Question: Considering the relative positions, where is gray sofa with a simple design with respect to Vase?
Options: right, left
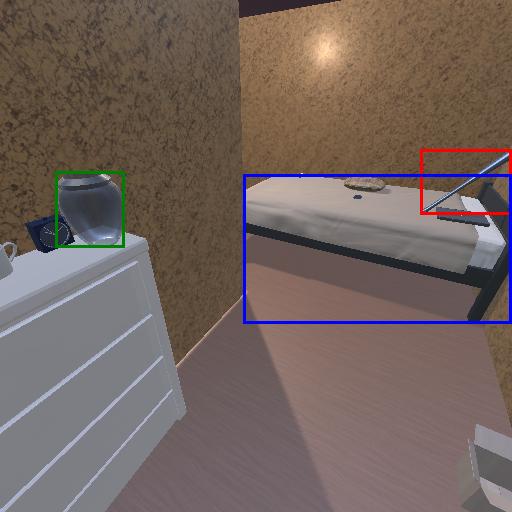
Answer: right